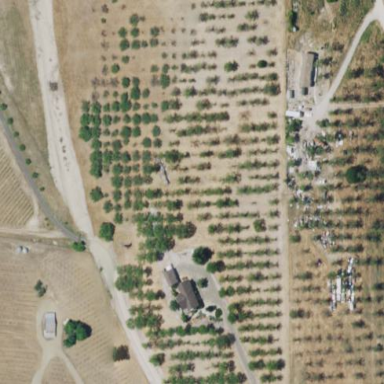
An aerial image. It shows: Orchard.